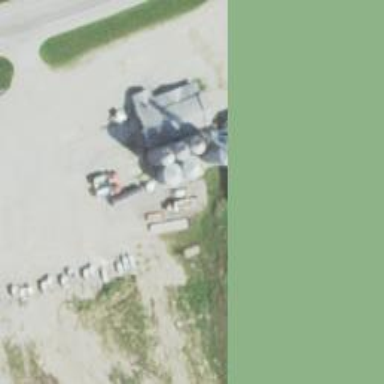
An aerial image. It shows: Silo.